Field crop: maize
Growth stage: 2
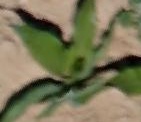
Species: maize